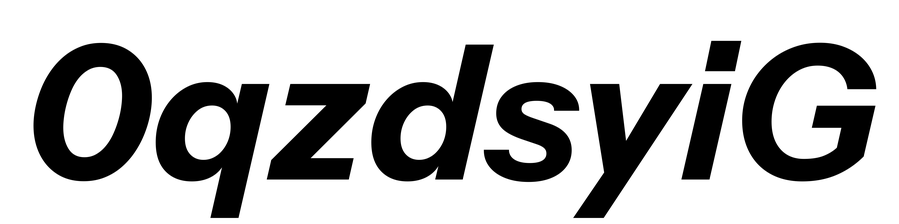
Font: InstrumentSans-Italic_Bold_Italic